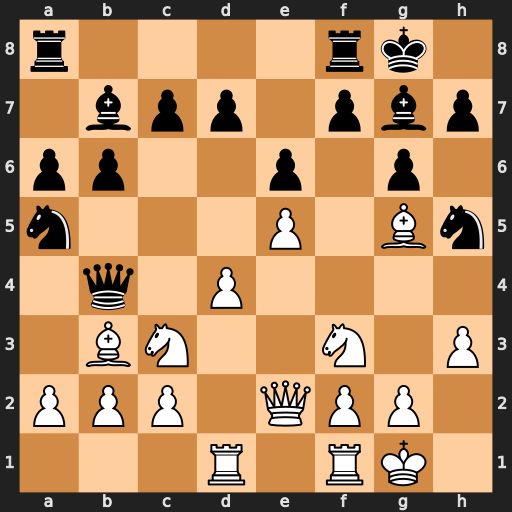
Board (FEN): r4rk1/1bpp1pbp/pp2p1p1/n3P1Bn/1q1P4/1BN2N1P/PPP1QPP1/3R1RK1
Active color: w
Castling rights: -
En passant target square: -
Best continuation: a3 Qxc3 bxc3